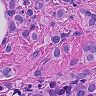
Metastatic tissue present: yes